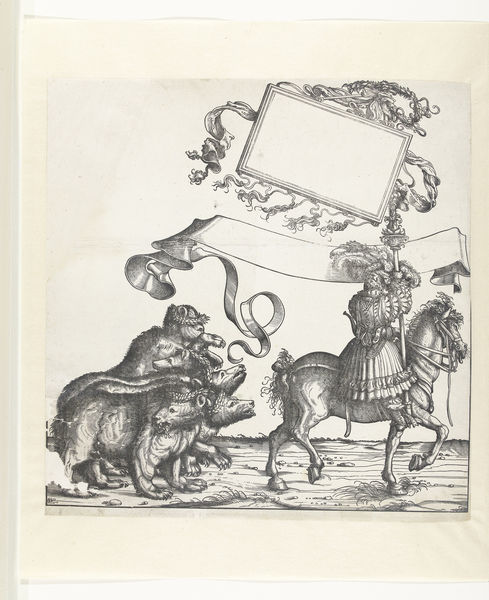
Titel: Vijf beren en een standaarddrager te paard
Künstler: Hans (der Ältere) Burgkmair
Standort: Amsterdam
Institution: Rijksmuseum
Schlagwörter: ours